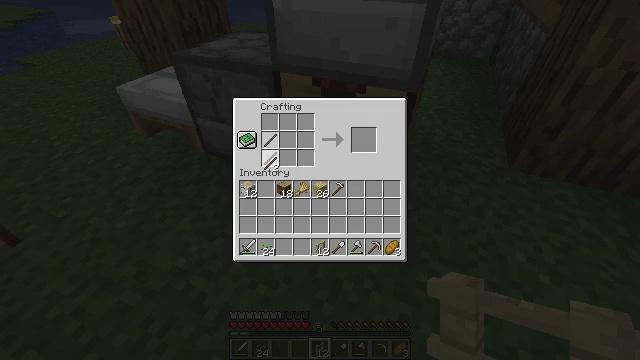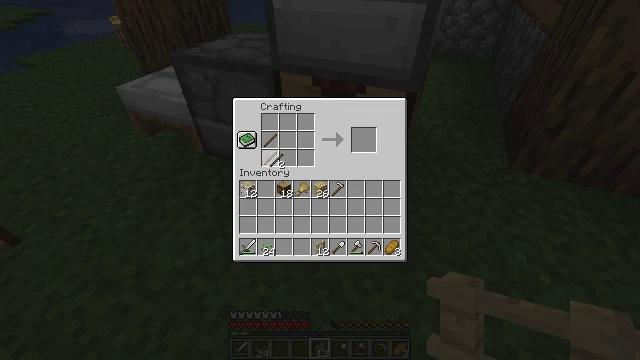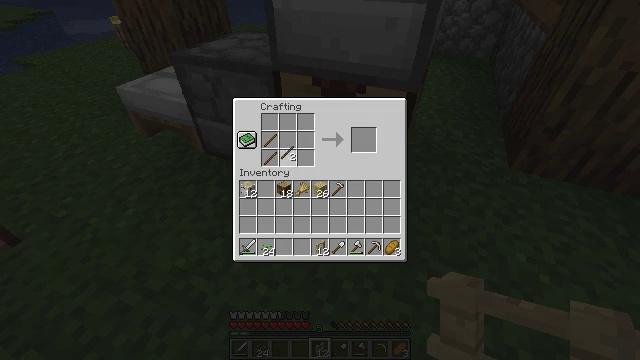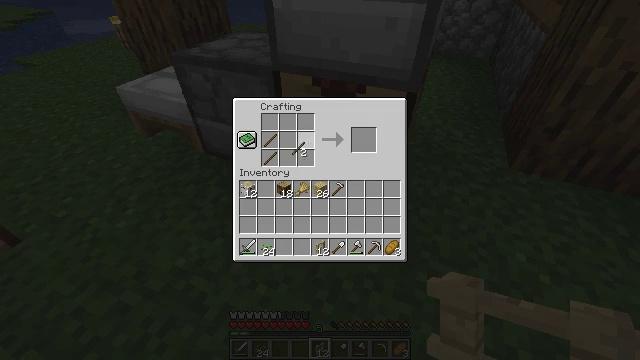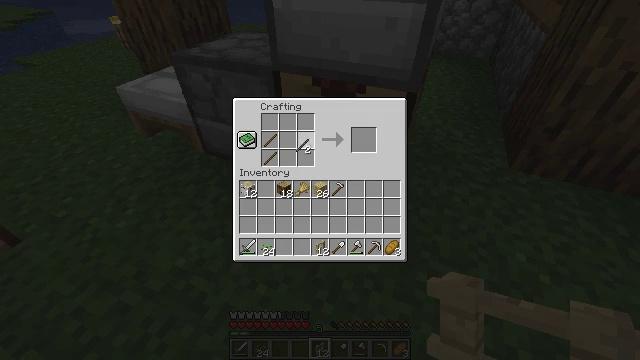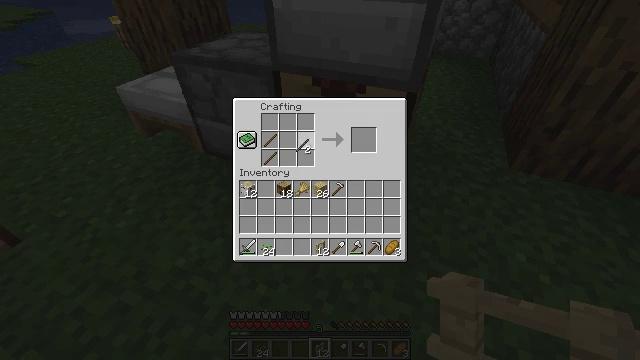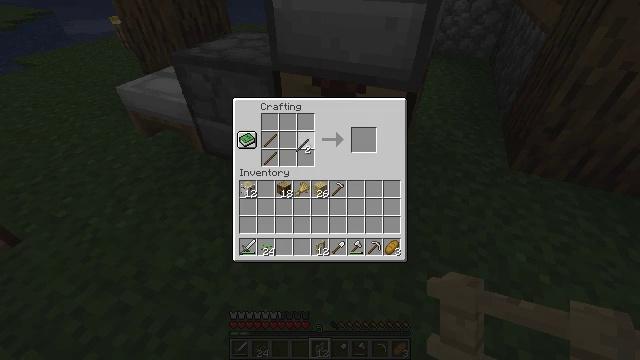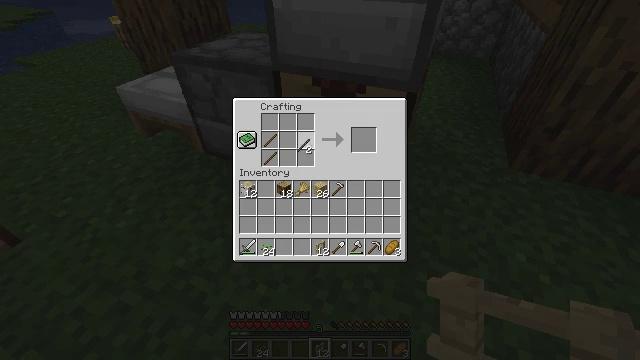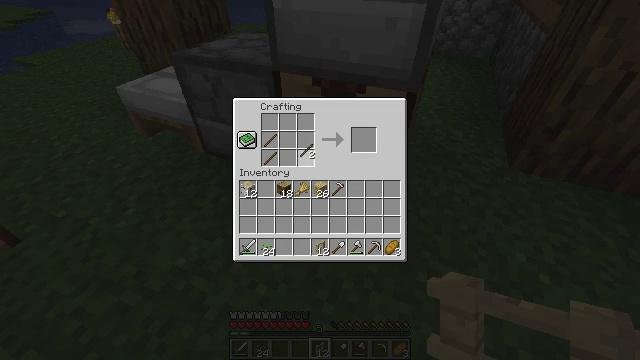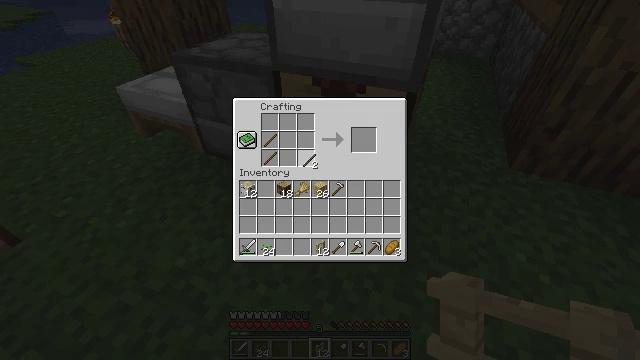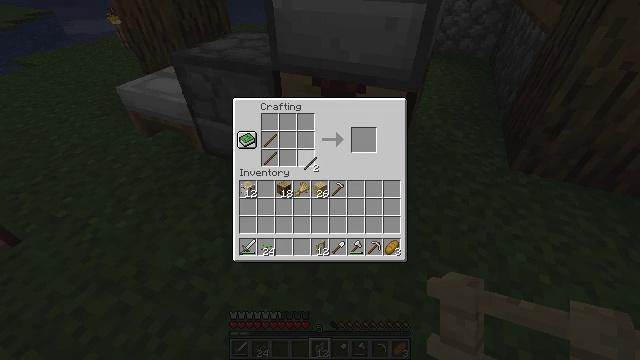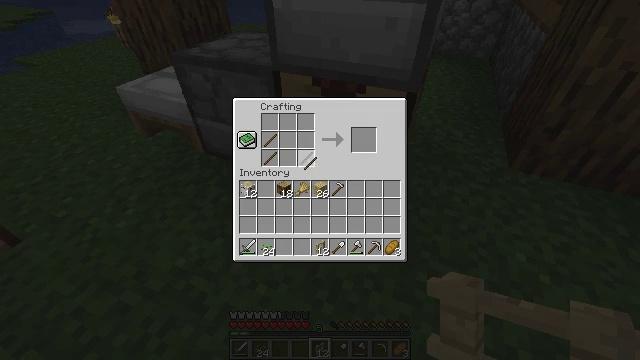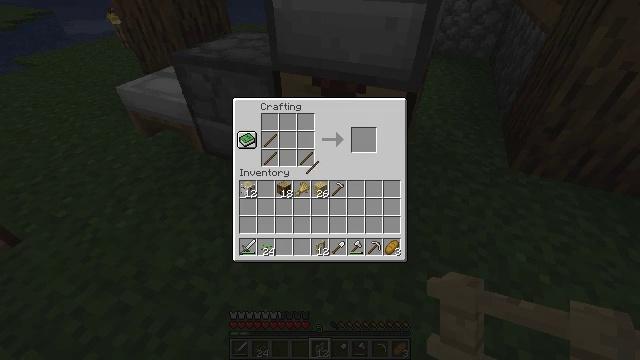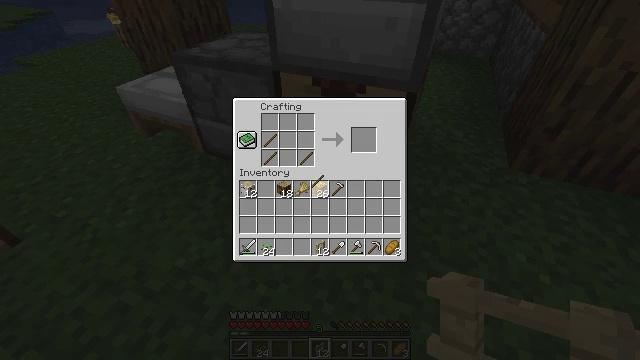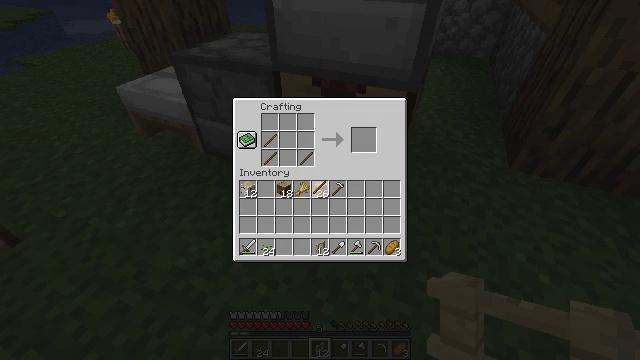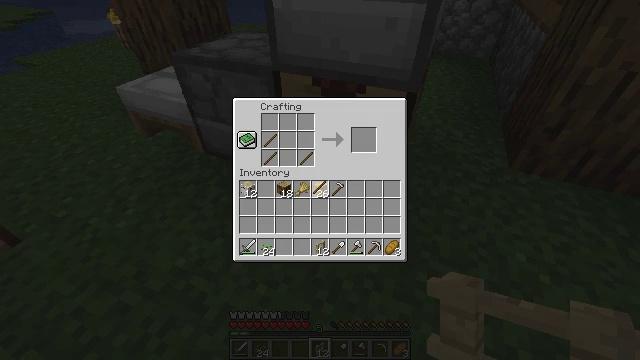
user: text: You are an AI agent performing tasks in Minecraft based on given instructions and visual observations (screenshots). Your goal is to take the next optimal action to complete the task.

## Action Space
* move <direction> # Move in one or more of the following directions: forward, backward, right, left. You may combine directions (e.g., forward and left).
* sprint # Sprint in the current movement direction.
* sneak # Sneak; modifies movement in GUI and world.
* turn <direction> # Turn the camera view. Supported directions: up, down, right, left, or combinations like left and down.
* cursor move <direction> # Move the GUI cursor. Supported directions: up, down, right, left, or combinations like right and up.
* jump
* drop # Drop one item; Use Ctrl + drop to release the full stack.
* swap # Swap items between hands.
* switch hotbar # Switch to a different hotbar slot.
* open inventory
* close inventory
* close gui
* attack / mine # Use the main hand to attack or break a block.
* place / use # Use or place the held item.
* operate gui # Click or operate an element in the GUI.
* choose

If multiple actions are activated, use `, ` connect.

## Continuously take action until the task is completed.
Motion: motion action
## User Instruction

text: Create a birch fence gate with the proper recipe.
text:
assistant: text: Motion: no_op
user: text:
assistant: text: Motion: cursor move right and up
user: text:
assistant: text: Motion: cursor move right
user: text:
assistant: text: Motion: no_op
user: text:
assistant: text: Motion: no_op
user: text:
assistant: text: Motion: no_op
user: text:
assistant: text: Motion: no_op
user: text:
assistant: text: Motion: choose
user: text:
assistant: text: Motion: cursor move down, choose
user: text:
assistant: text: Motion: choose
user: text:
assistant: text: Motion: no_op
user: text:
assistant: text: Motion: no_op
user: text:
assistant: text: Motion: cursor move down
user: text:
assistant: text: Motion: no_op
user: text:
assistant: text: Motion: no_op
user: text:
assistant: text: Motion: no_op
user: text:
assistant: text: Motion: no_op
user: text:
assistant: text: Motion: no_op
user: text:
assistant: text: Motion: cursor move up
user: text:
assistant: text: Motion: cursor move up
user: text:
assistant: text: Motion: cursor move up
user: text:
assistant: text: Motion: no_op
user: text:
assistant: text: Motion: choose
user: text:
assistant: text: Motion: choose
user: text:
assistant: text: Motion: no_op
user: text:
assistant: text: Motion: cursor move right and down
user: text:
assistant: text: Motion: cursor move right and down
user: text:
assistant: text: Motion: cursor move down
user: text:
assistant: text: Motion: no_op
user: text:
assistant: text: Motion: no_op